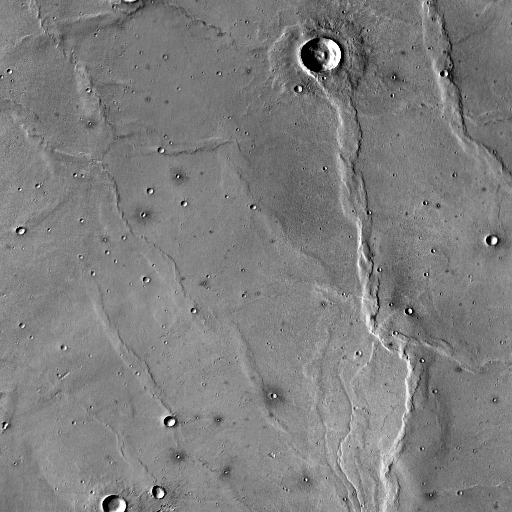
Crater classes present: Background, Other, Layered, Secondary